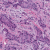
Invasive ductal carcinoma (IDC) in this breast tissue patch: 1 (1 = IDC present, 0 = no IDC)